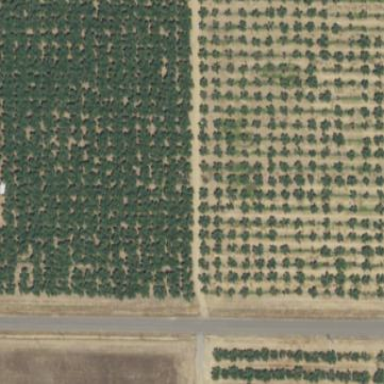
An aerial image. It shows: Orchard.